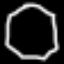
Label: octagon